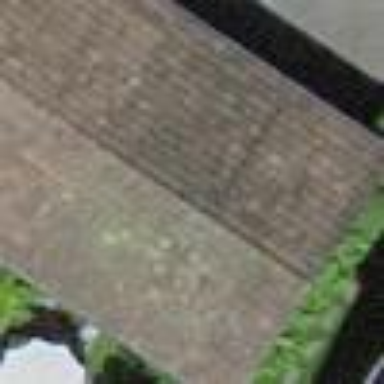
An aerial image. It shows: Group of garages.